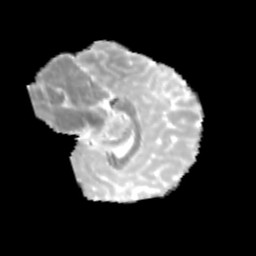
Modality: MD
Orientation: sagittal
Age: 12
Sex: female
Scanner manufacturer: siemens
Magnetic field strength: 3 T
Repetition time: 3.8 s
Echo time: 0.07 s